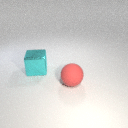
large cyan metal cube behind large red rubber sphere